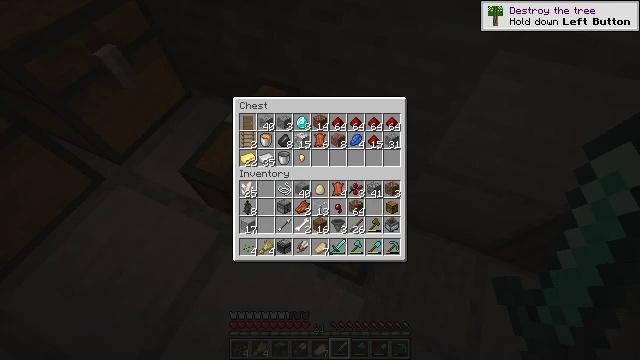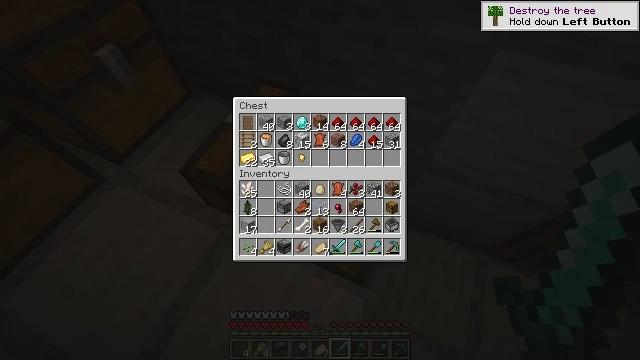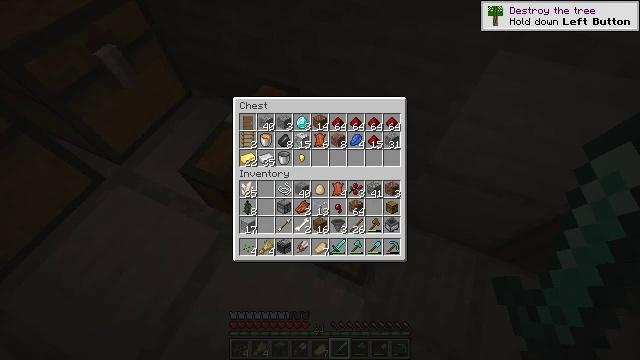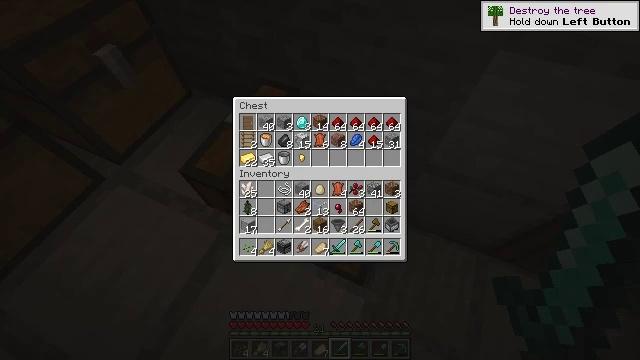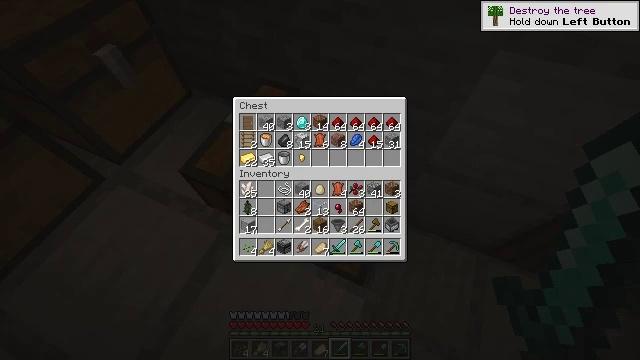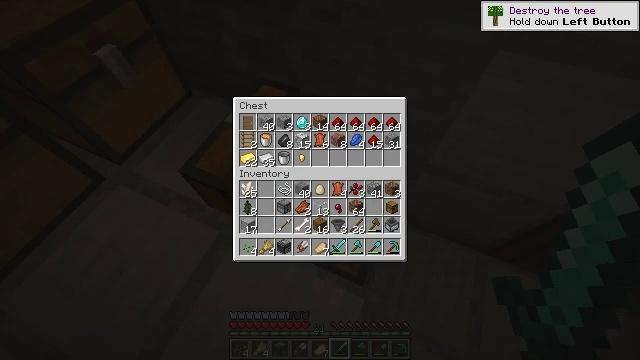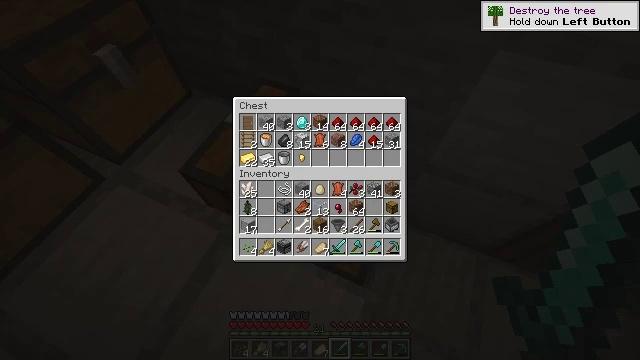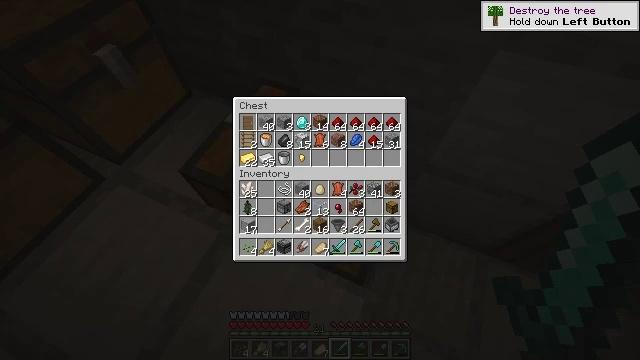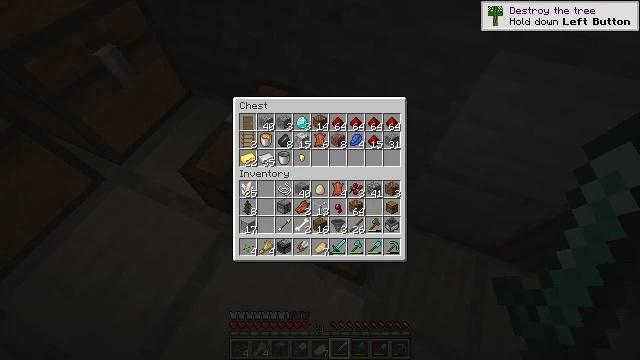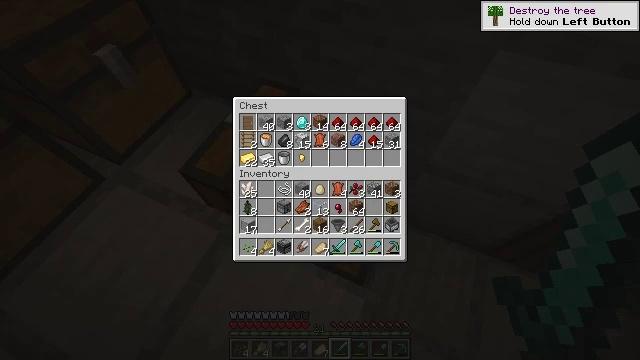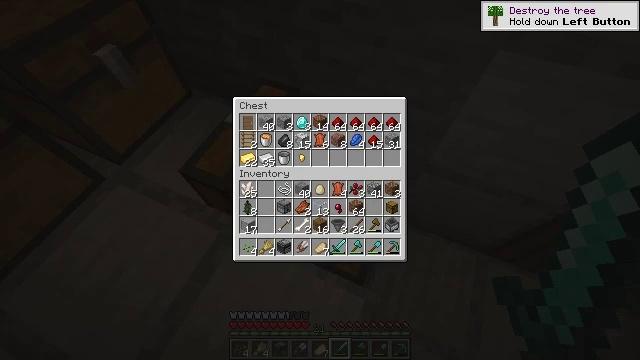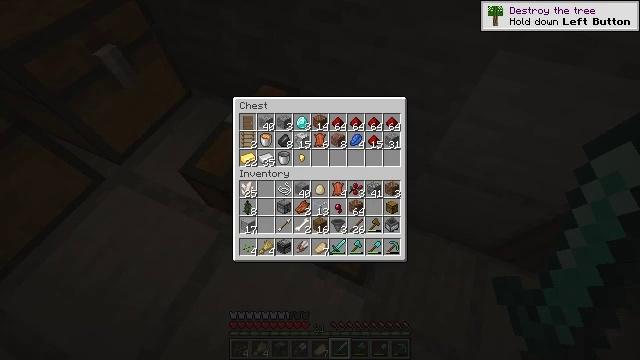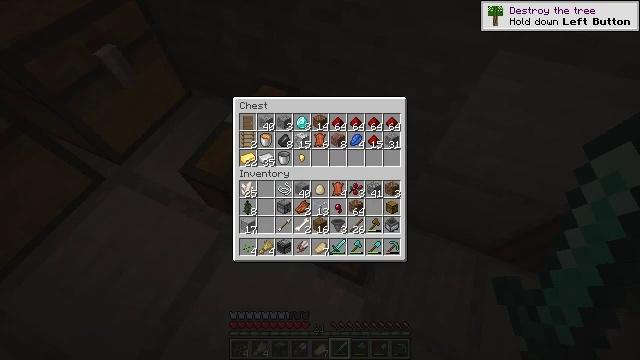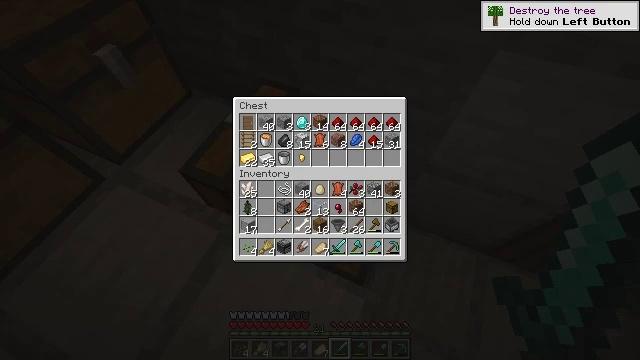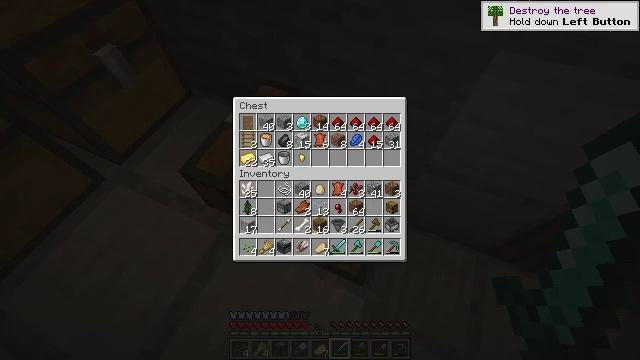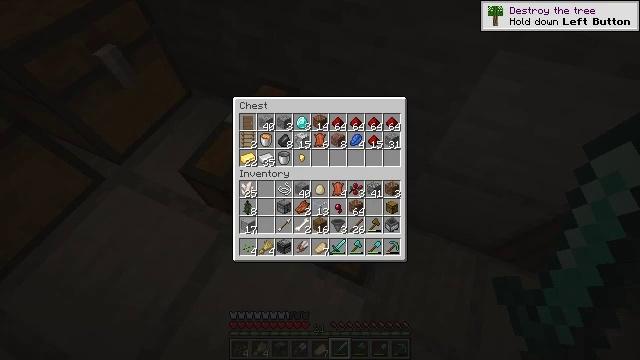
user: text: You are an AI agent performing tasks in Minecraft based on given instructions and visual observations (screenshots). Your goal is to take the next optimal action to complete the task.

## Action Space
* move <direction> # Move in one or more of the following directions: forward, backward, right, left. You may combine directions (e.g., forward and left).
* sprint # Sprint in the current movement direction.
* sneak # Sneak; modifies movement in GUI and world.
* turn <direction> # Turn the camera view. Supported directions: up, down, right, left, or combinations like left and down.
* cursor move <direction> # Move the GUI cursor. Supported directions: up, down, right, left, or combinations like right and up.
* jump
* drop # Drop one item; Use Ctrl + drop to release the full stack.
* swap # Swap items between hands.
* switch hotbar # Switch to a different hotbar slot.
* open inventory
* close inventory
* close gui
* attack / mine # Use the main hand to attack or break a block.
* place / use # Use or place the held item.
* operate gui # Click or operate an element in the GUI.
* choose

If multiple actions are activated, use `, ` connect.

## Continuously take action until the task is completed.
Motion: motion action
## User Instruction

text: craft item air
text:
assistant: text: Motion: sneak
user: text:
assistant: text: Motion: sneak
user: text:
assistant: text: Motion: sneak
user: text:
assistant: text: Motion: sneak
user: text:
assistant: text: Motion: sneak
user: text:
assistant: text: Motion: sneak
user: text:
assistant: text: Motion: sneak
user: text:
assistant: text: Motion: sneak
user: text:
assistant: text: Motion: sneak
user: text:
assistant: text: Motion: sneak
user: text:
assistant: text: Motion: sneak
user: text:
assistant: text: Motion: sneak
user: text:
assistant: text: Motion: sneak
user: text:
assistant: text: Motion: no_op
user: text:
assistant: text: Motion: no_op
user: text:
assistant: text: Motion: no_op
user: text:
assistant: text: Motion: no_op
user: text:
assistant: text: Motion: no_op
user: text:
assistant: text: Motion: no_op
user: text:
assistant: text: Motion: no_op
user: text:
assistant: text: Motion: no_op
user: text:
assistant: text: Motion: no_op
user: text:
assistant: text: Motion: turn right
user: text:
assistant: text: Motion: turn right
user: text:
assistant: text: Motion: turn right
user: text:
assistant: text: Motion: turn right and up
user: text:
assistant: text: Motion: turn right and up
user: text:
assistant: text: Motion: turn right and up
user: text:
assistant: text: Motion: turn right and up
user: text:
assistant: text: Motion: turn right and up